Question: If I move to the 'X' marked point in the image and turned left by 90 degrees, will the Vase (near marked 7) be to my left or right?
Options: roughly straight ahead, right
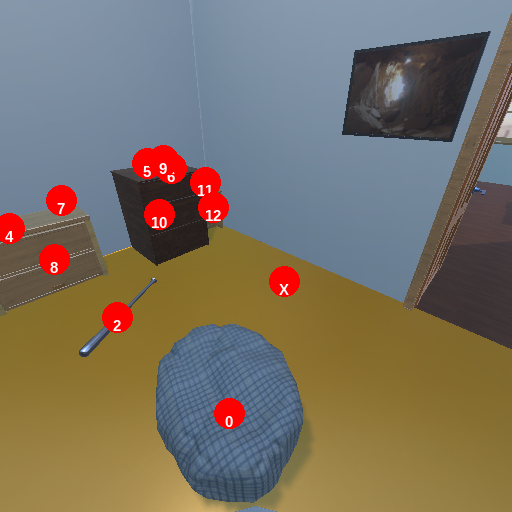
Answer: roughly straight ahead